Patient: sex F, age 70
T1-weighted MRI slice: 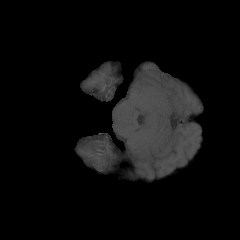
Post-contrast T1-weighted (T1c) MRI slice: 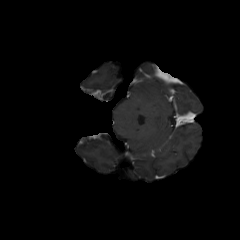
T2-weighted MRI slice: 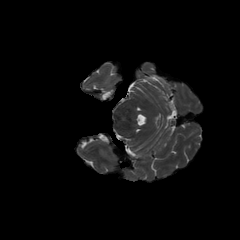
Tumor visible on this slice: no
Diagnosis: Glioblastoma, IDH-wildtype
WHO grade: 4